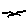
Label: bird